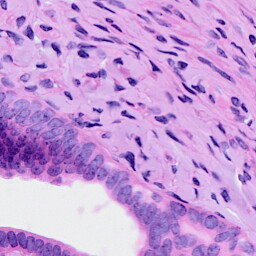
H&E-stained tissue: Ovarian